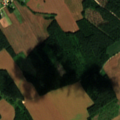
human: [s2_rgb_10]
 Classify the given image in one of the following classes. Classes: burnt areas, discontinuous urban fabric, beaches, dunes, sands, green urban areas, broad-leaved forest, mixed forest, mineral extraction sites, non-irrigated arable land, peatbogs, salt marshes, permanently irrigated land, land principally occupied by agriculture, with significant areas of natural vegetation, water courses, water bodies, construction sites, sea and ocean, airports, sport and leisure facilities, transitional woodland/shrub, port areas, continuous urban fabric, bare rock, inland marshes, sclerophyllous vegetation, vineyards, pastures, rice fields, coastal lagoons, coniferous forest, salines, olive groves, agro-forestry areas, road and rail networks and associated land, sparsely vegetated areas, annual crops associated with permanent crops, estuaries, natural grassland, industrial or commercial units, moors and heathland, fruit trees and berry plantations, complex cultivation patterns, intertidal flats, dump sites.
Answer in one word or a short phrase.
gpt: non-irrigated arable land, complex cultivation patterns, coniferous forest